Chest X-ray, PA view. Patient: 58 years old, sex F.
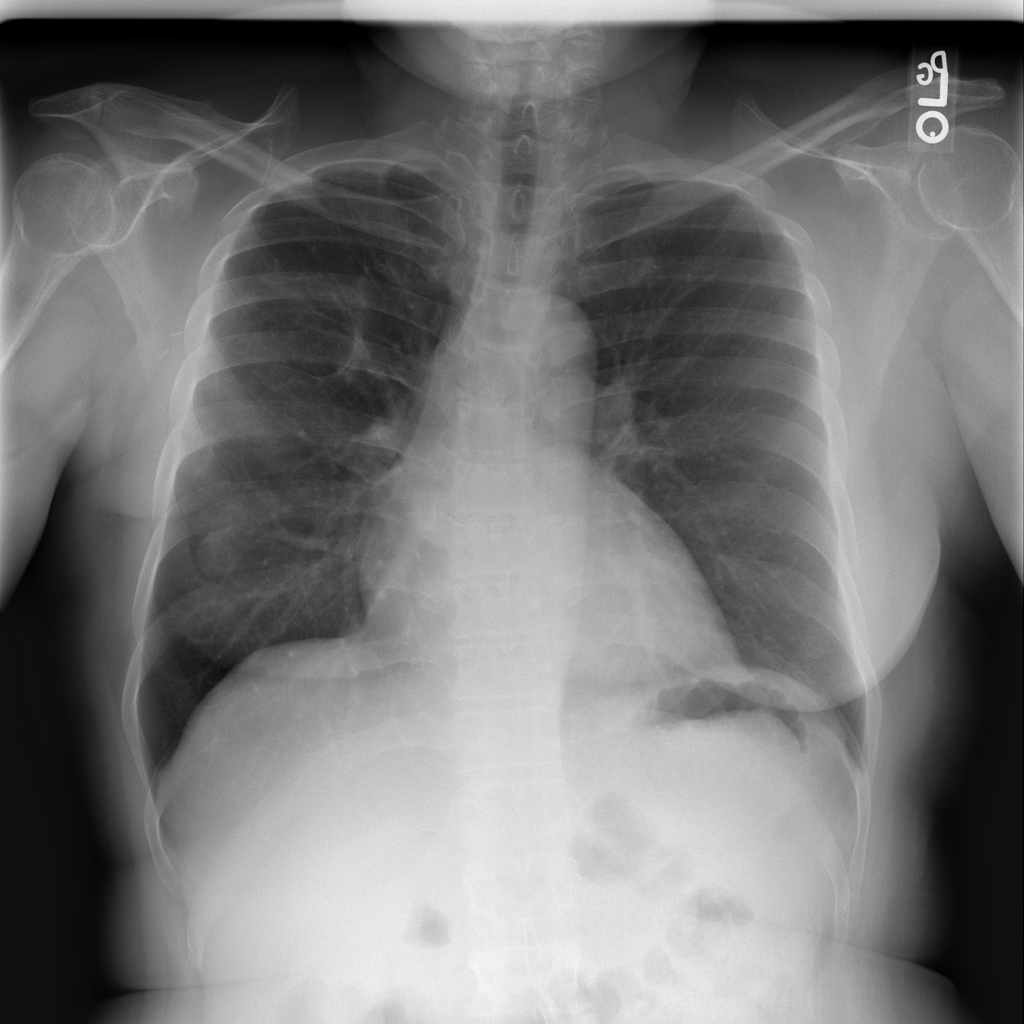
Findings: Fibrosis, Pleural_Thickening